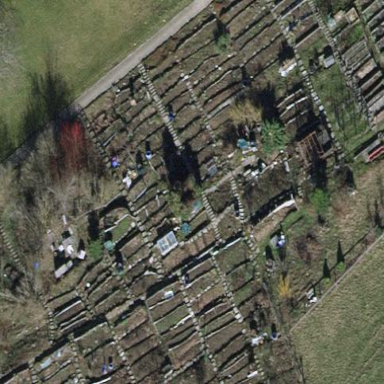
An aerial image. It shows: Area designated for allotments.